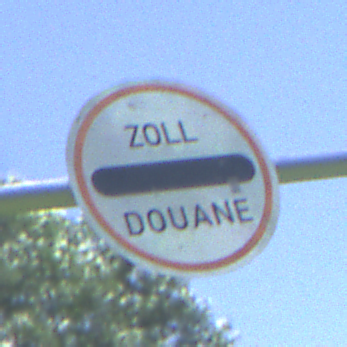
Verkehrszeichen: Zollstelle
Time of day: Midday
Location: Outdoor (Nature)
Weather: Clear
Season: Summer
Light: Natural